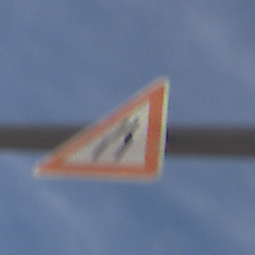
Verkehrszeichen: VerengteFahrbahn
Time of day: MorningAfternoon
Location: Outdoor (Urban)
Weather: PartlyCloudy
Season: NotSpecified
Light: Natural